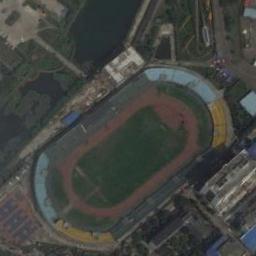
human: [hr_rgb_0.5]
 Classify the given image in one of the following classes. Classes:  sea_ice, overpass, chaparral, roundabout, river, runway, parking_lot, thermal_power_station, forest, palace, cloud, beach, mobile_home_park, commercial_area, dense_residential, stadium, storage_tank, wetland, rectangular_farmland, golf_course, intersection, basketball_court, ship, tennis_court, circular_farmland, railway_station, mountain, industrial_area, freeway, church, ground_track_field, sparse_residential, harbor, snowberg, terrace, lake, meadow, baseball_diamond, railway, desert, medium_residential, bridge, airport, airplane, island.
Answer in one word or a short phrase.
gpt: stadium